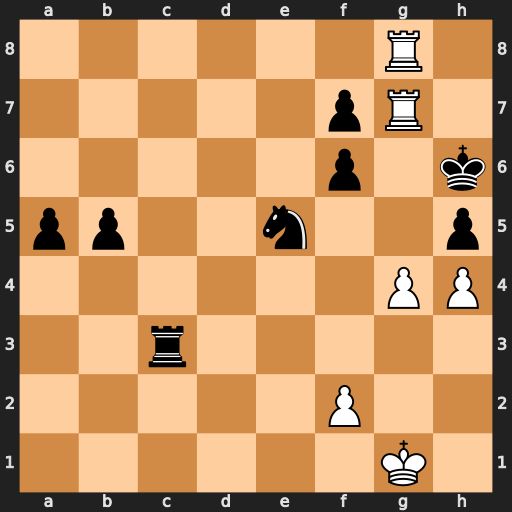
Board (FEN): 6R1/5pR1/5p1k/pp2n2p/6PP/2r5/5P2/6K1
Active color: w
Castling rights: -
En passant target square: -
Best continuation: g5+ fxg5 hxg5#